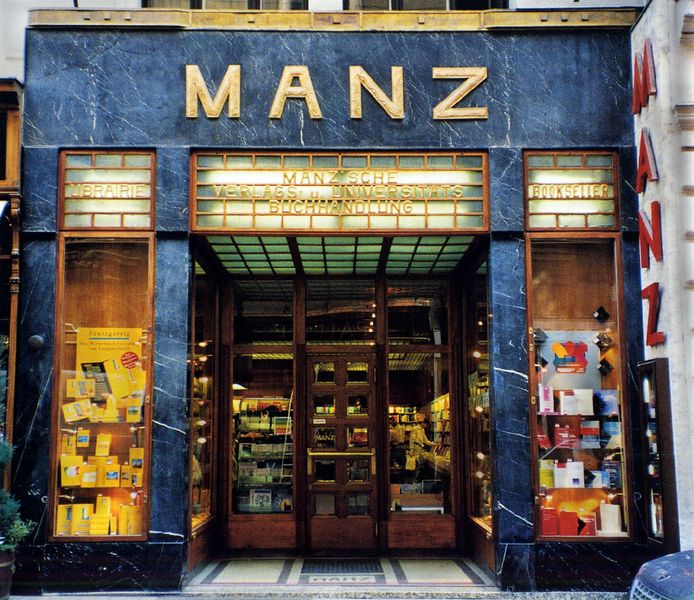
Titel: Buchhandlung Manz
Künstler: Adolf Loos
Standort: Wien, Kohlmarkt (EU - AUT)
Schlagwörter: blau, grün, stadt, bunt, fenster, glas, holz, licht, marmor, schaufenster, tür, gitter, bücher, fassade, geschäft, laden, werbung, leiter, bronze, foto, fotografie, eingang, messing, auslage, durchblick, plakat, vitrine, kunden, einblick, verlag, eingangstür, lexika, wörterbuch, buchgeschäft, duden, manz, librairie, vitrinr, langenscheidt, bookseller, manu, reclam, wörterbücher